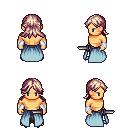
a pixel art fantasy rpg character, male body template, human, tanned skin, overskirt, robe skirt, white blonde loose hair, white cloth bracers, metal boots, dagger, four views (front, back, left, right), 2x2 character sprite sheet, small pixel art, hard edges, no anti-aliasing